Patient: sex F, age 72
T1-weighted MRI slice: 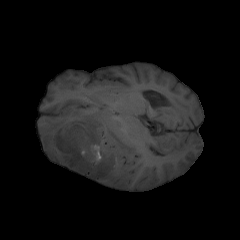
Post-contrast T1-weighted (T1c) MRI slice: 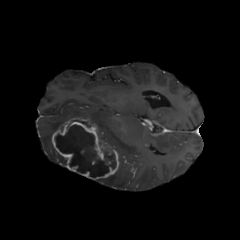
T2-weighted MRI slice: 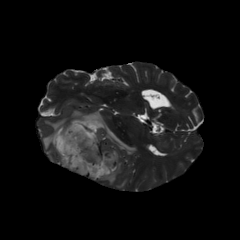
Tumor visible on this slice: yes
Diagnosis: Glioblastoma, IDH-wildtype
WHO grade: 4